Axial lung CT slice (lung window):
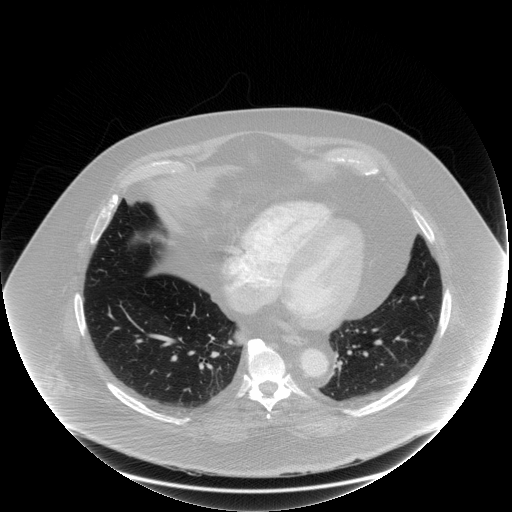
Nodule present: no